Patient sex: M
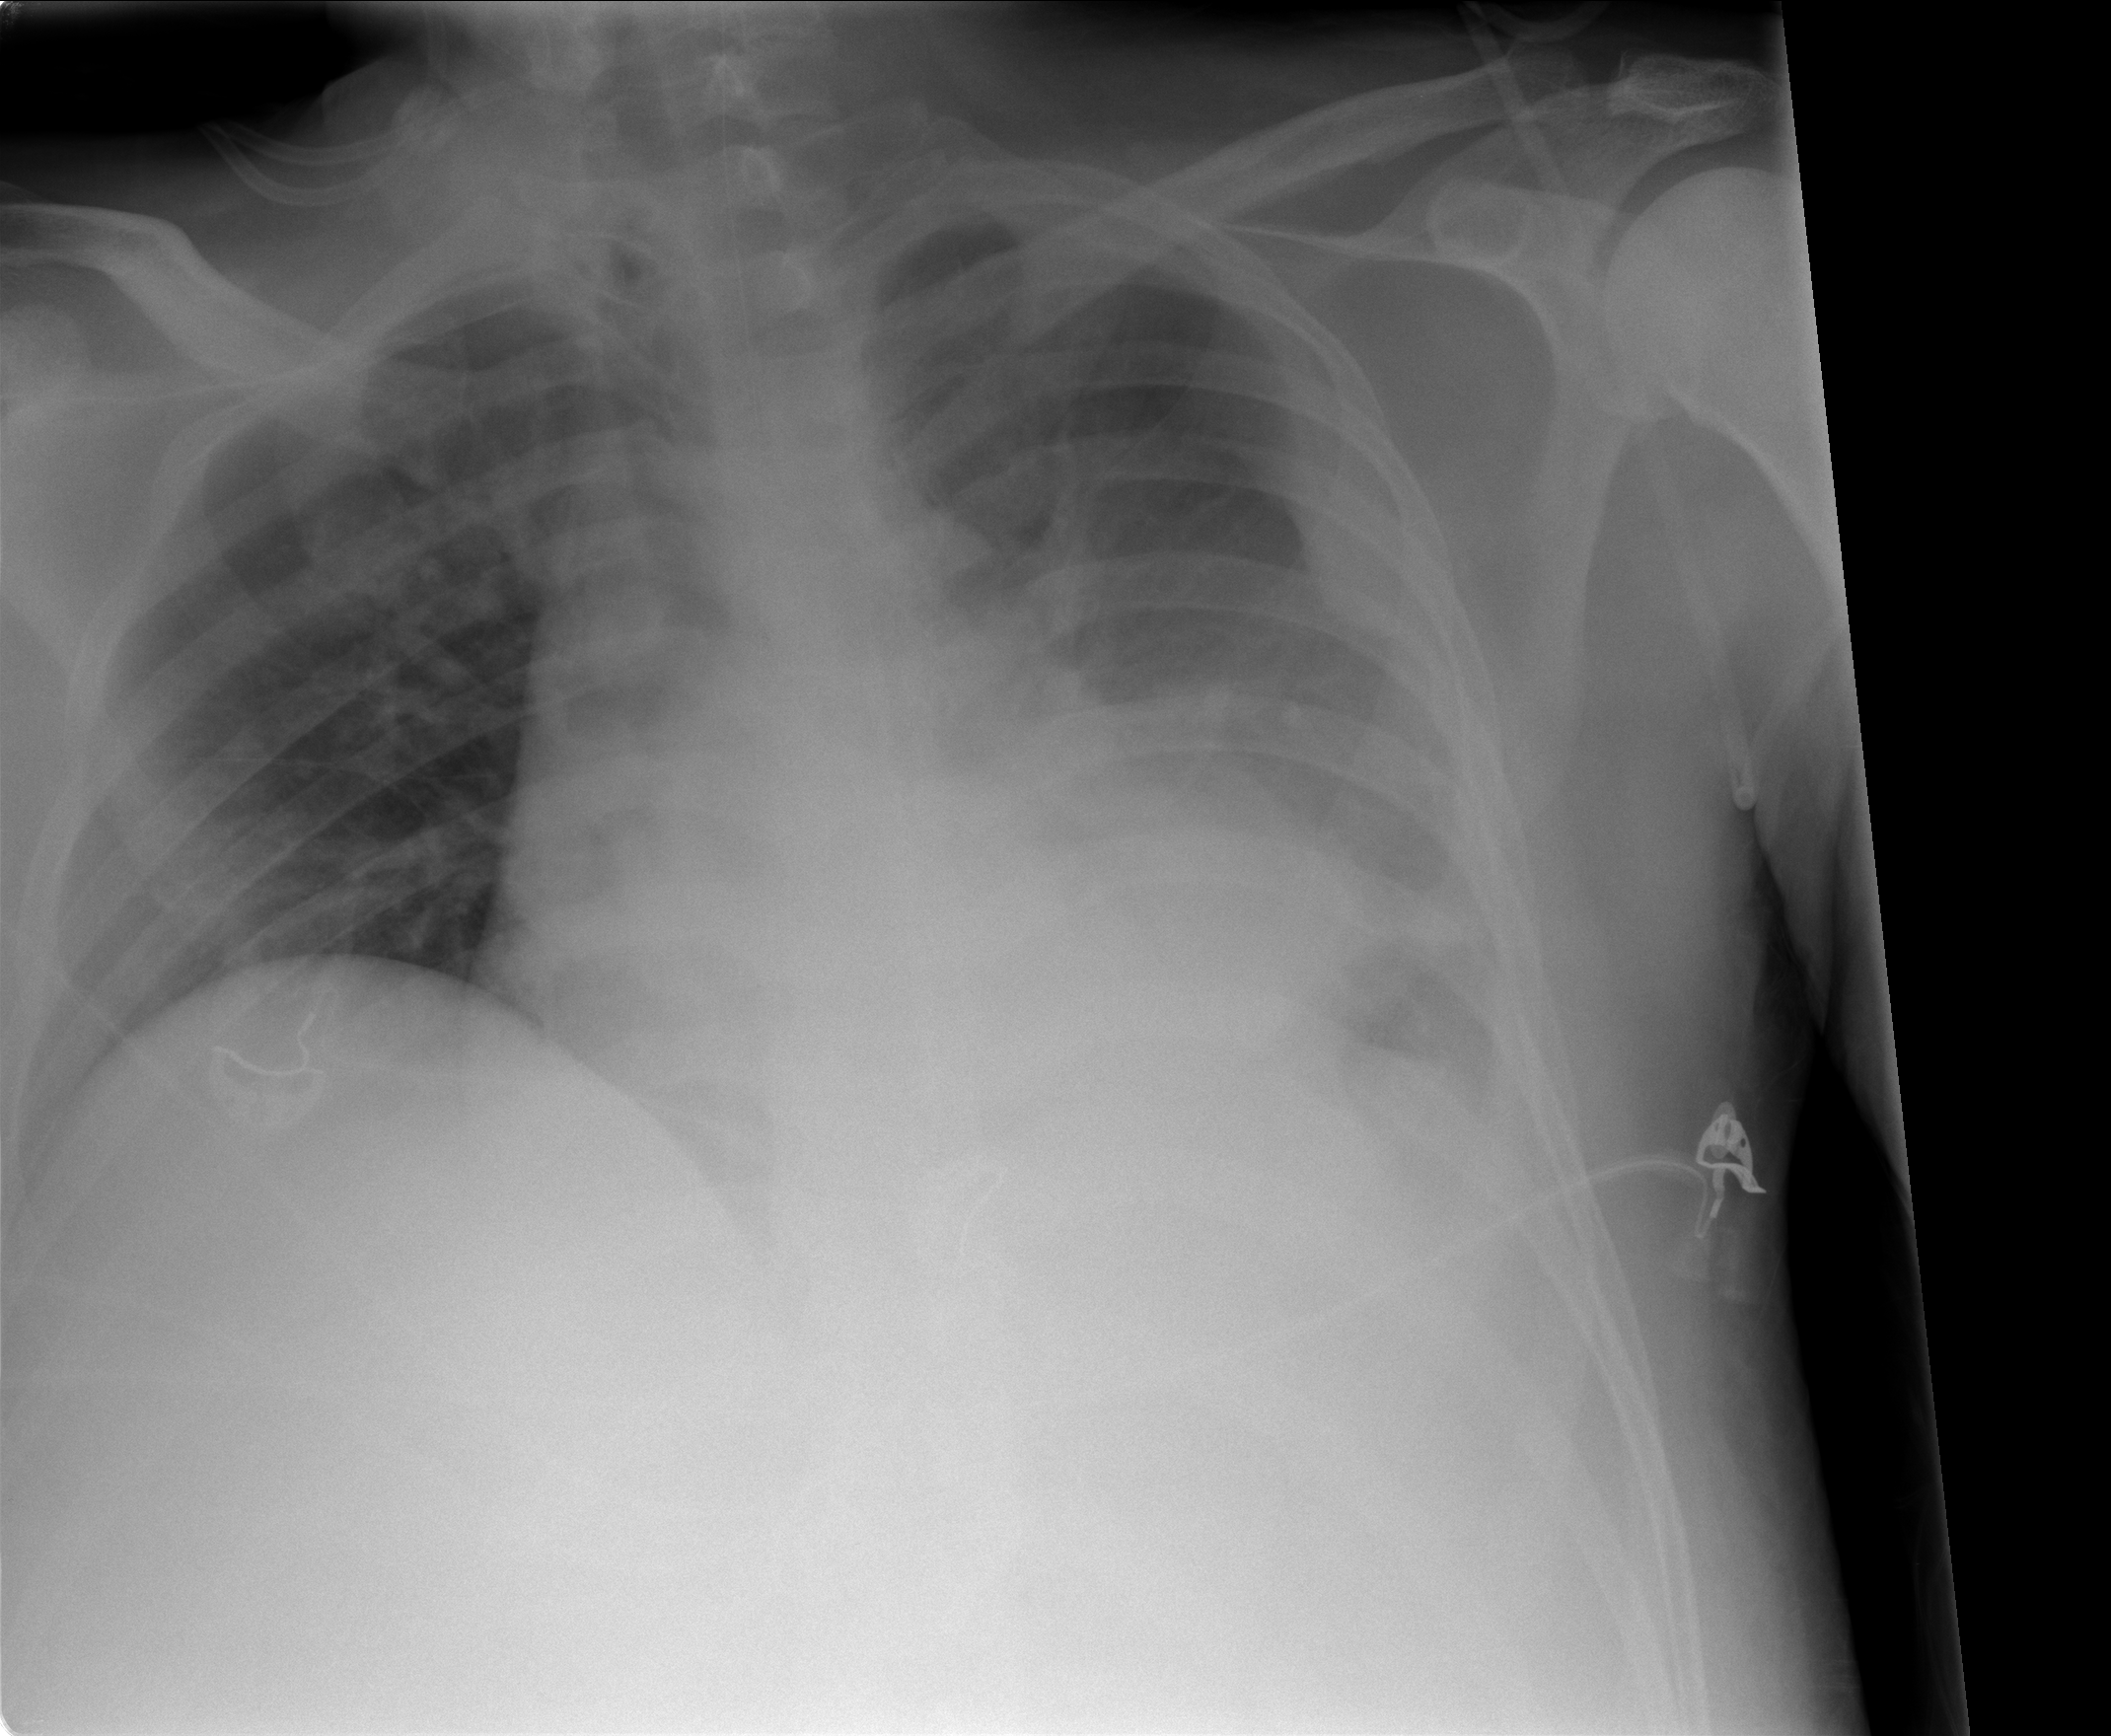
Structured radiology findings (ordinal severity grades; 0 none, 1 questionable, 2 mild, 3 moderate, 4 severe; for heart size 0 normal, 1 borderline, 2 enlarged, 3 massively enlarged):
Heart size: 2
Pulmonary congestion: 0
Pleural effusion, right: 0
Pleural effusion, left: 2
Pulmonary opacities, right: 0
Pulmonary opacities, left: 0
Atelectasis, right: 2
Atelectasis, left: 2